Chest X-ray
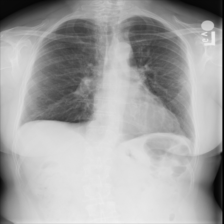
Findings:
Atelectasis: negative
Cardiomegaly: negative
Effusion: negative
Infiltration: negative
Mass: negative
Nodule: negative
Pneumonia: negative
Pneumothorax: negative
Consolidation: negative
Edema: negative
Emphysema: negative
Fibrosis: negative
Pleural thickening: negative
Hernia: negative